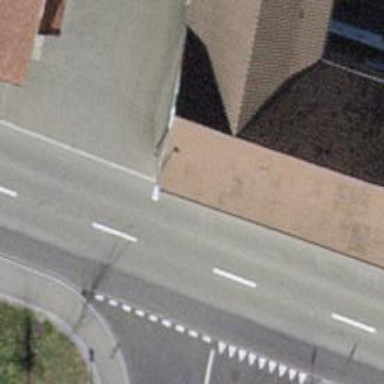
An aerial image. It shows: Bus stop with platform for public transport.